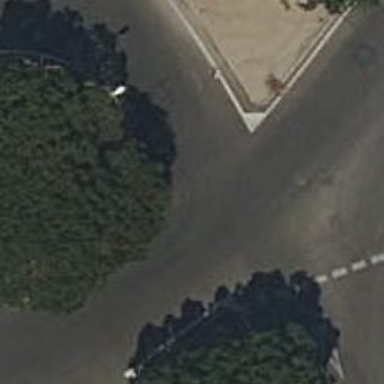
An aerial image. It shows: Residential road with asphalt surface leading to roundabout.